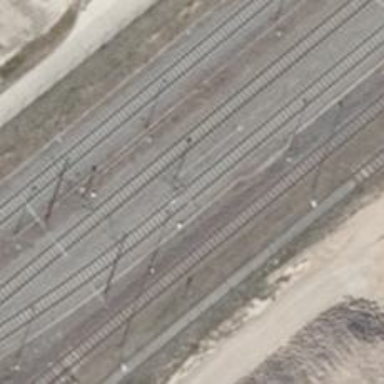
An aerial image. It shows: Railway signal.